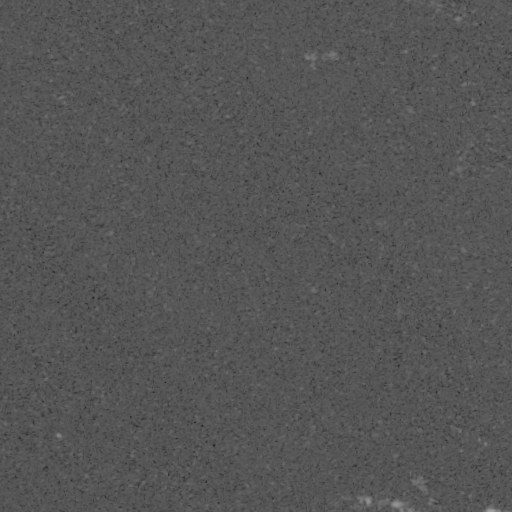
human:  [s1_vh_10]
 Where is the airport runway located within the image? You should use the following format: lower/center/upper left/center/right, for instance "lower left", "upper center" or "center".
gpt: The airport runway is located in the upper right of the image.
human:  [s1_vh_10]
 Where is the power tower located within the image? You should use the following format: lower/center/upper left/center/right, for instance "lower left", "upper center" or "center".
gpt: The power tower is located in the upper right of the image.
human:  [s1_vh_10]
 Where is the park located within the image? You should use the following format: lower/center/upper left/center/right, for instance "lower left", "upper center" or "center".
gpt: There is no park in the image.

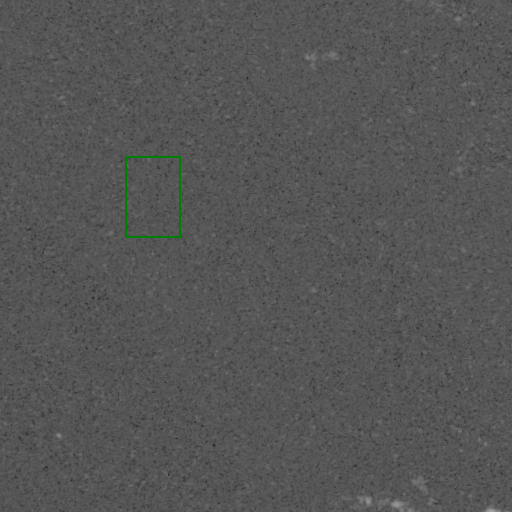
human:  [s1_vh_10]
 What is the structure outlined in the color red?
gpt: There is no red outline.
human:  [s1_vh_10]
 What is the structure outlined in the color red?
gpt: There is no structure outlined in red.